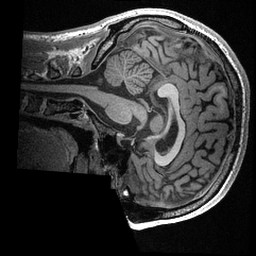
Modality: T1w
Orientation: sagittal
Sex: male
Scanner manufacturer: ge
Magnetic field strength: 3 T
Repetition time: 0.0064 s
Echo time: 0.00281 s